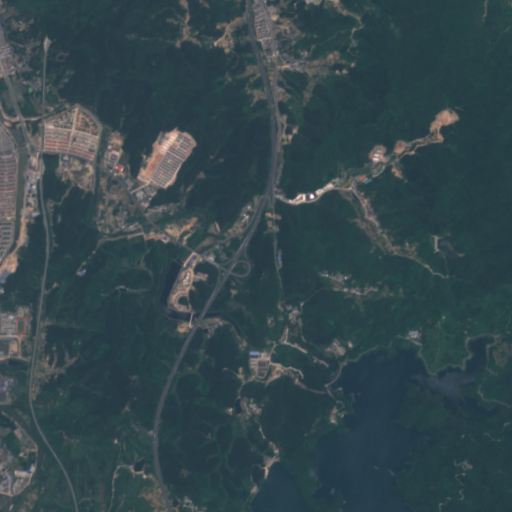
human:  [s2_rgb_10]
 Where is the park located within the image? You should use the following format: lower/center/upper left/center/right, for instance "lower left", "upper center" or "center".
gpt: The park is located in the upper center of the image.
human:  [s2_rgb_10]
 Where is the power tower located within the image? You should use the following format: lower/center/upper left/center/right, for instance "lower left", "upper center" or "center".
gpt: The power tower is located in the upper right of the image.
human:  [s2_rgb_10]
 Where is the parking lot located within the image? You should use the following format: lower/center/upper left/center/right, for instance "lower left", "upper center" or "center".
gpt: There is no parking lot in the image.